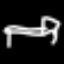
Label: bed